Question: I would like to re-design my application into components, so it is more modular and easier to re-use in the future, but I've never really designed applications, so I don't really know how I should do this.
Here is a brief description of the application:
- The purpose of the Application is to allow the User to create "Events" that are going to be stored locally on the Device and sent over the network.- The User can interact with the application through 2 Activities: A "NewEventActivity" that allows him to create the new Events and a "LogbookActivity" that allows him to browse previously created Events.- The local storage should be handled by a SQLite Database- The Event should be sent in a specific Binary format.- Other applications should be able to Use the Sending component to Format and send other type of messages in the same format.
This drawing represents how I was thinking of organizing the components. Boxes represent components, and arrows represent interactions without those components.

Here are my questions:
- - -
Thank you!
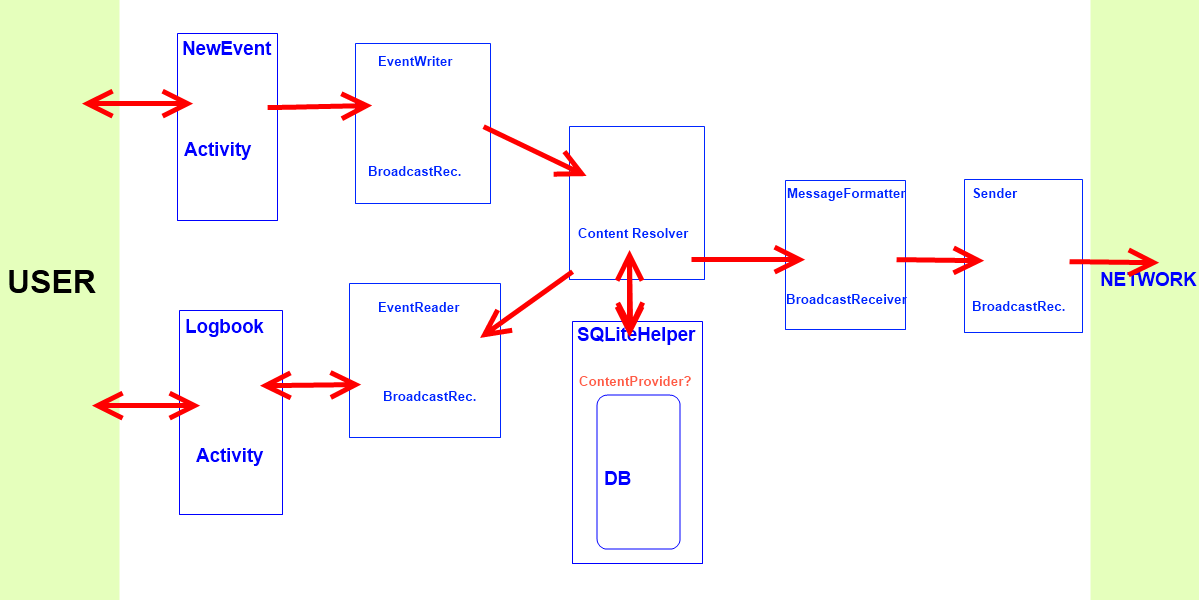
Answer: A few suggestions to simplify the design:
- If 'EventWriter' and 'EventReader' only interact with the activity due to direct user interaction, they don't need to be 'BroadcastReceivers'. In fact, they could just be methods in the activities.- Depending on how you choose when to send Events, you could also refactor 'MessageFormatter' and 'Sender' into an 'IntentService' which will periodically poll the content provider and choose which pieces of data to send. You can schedule the 'IntentService' via alarms.
> Should my SQLiteHelper be a
ContentProvider or a ContentResolver?
It should implement ContentProvider (since it provides access to data).
> Should I create one BroadcastReceiver
class per type of Signal, or should I
create one big BroadcastReceiver that
handles all the kind of Signals my
application can handle?
I lean towards one receiver per signal type, but that's really just a preference.